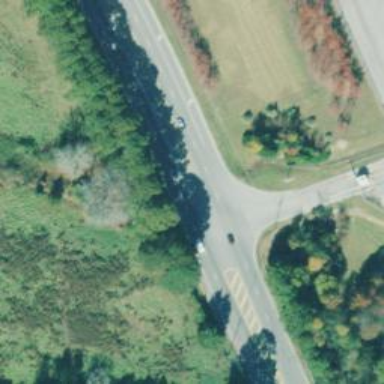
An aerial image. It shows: Primary highway with embankment.